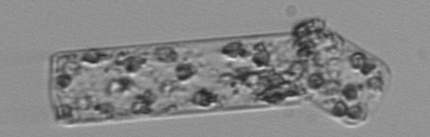
Label: Guinardia_flaccida